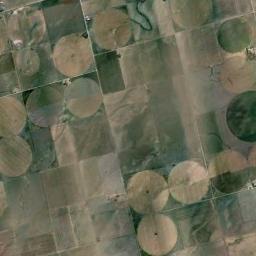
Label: circular_farmland